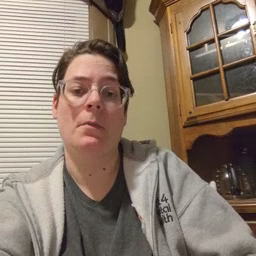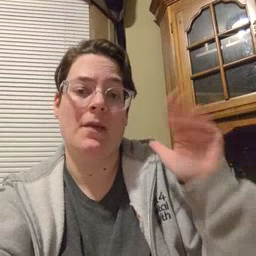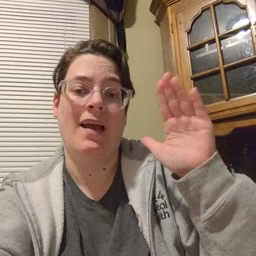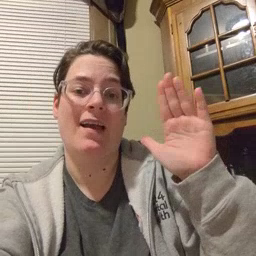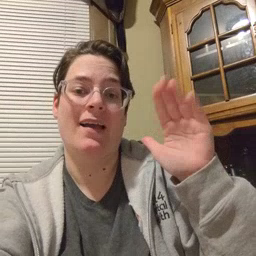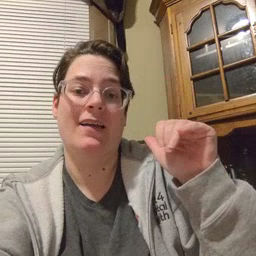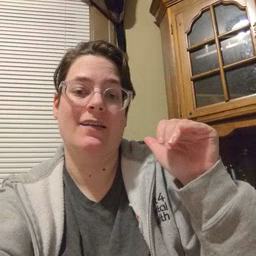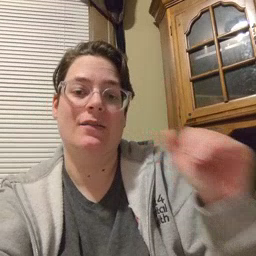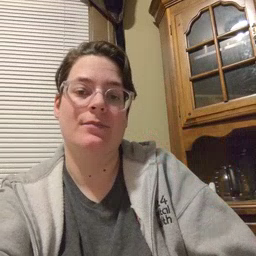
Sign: bye